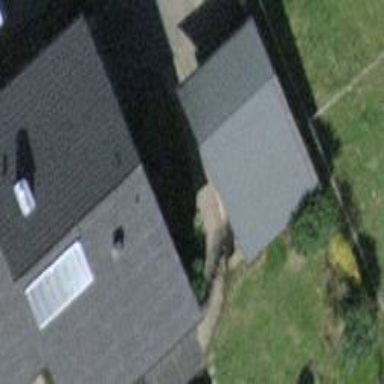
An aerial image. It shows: Garage.